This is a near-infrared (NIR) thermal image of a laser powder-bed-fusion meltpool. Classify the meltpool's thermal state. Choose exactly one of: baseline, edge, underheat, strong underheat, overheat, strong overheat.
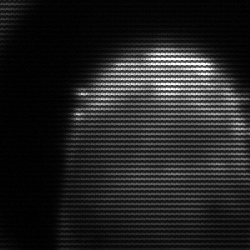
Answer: edge